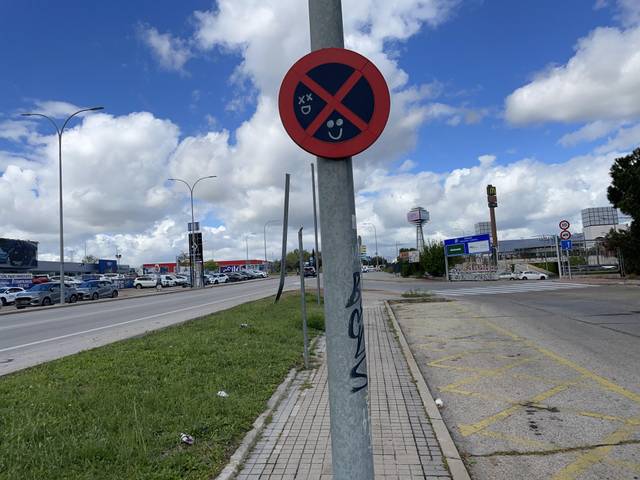
Region: Spain
Coordinates: 40.357, -3.828